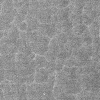
Atmospheric dust classification: not_dusty